Question: Yesterday I came across the concept of shadow box, but my below image is not a shadow box, it's,
1. a simple div with 1px border.
'''
div{
width: 100px;
height: 100px;
border: 1px solid black;
}
'''
2. there is an extra thick layer of border across the right and bottom edge of box to the width of respective borders, hence below code is for me,
'''
div{
width: 100px;
height: 100px;
border: 1px solid black;
border-bottom: 5px solid black;
border-right: 5px solid black;
}
'''

Please suggest some CSS for such box. Thanks,
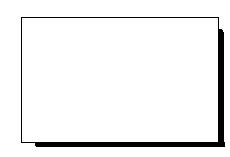
Answer: you better to copy the below code and check once, i think it better works what you like your output.
'''
<!DOCTYPE html PUBLIC "-//W3C//DTD XHTML 1.0 Transitional//EN" "http://www.w3.org/TR/xhtml1/DTD/xhtml1-transitional.dtd">
<html xmlns="http://www.w3.org/1999/xhtml">
<head>
<meta http-equiv="Content-Type" content="text/html; charset=utf-8" />
<title>Untitled Document</title>
<style>
body {
text-align:center;
}
* {
margin:0;
padding:0;
border:0;
}
a {
text-decoration:none;
outline:none;
}
.container {
margin:10px auto;
width:960px;
}
.black {
background:#000;
width:200px;
height:100px;
border-radius: 0 4px 0 4px;
bottom: -4px;
height: 98px;
position: absolute;
right: -4px;
width: 200px;
z-index: -1;
}
.white {
border:1px solid #000;
background:#fff;
width:200px;
height:100px;
position:relative;
}
</style>
</head>
<body>
<div class="container">
<div class="white">
<div class="black">
</div>
</div>
</div>
</body>
</html>
'''